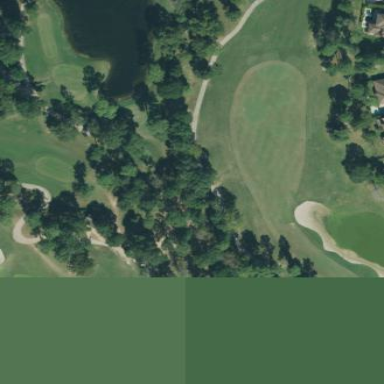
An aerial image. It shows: Golf fairway surrounded by grass.